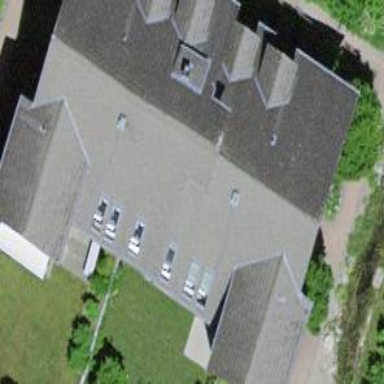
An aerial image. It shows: Residential building.